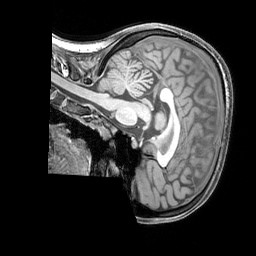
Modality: T1w
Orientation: sagittal
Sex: female
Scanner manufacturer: siemens
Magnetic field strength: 3 T
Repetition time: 2.3 s
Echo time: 0.00226 s